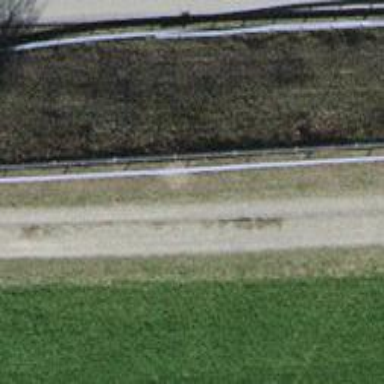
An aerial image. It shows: Track with grade 3 surface.